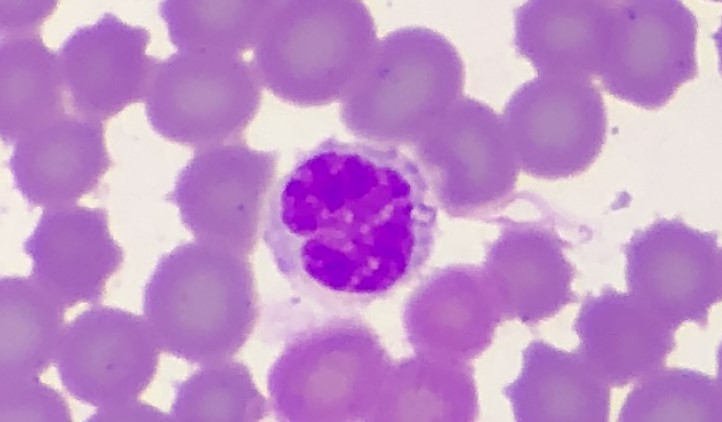
White blood cell type: Neutrophil